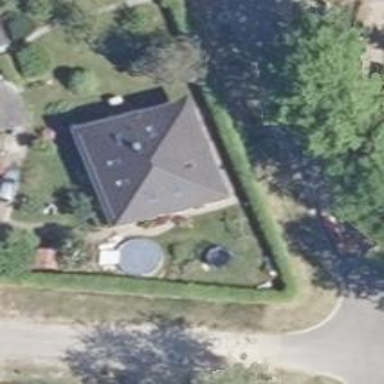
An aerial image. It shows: Detached building with pyramidal roof shape.